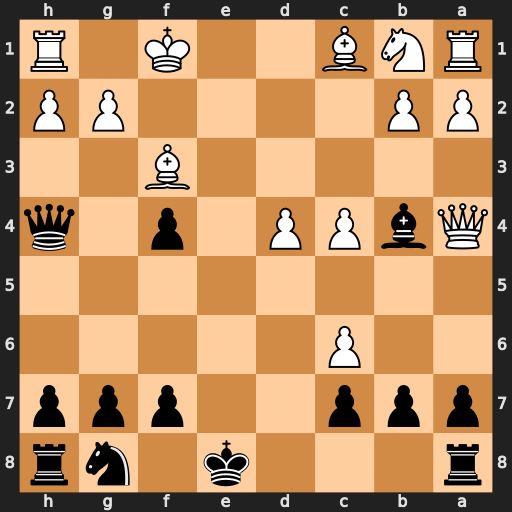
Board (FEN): r3k1nr/ppp2ppp/2P5/8/QbPP1p1q/5B2/PP4PP/RNB2K1R
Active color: b
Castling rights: kq
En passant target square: -
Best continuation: Qe1#